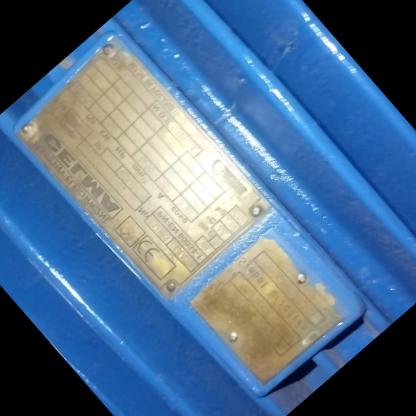
Klasa: tabliczka-znamionowa